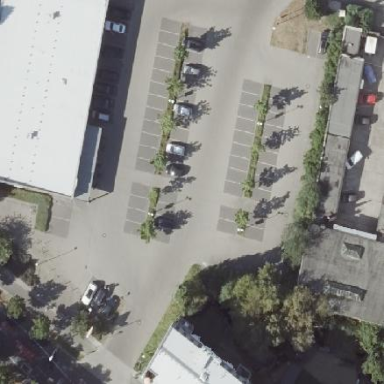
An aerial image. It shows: Commercial area.